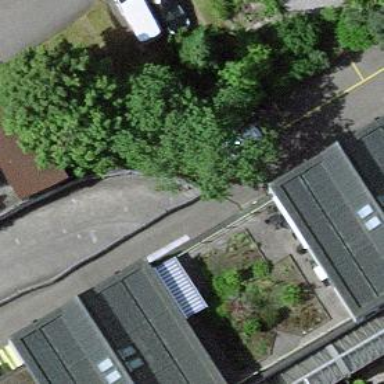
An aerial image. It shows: Parking entrance.